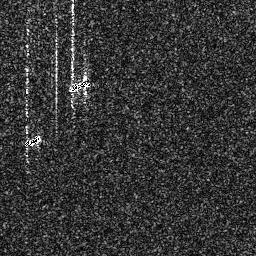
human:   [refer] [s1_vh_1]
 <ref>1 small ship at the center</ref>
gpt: <box>[[25, 29, 37, 35, 0]]</box>